【题型】解答题　【知识点】立体几何　【难度】easy
如图，在棱长为 1 的正方体 $ABCD - A_1B_1C_1D_1$ 中，$E, F$ 及 $G$ 分别为棱$BB_1, DD_1$ 和 $CC_1$ 的中点．

(1)求证：$C_1F // $ 平面 $DEG$；\\
(2)若 $M$ 为棱 $CD$ 的中点，求证：$D_1M \perp$ 平面 $DEG$．\\
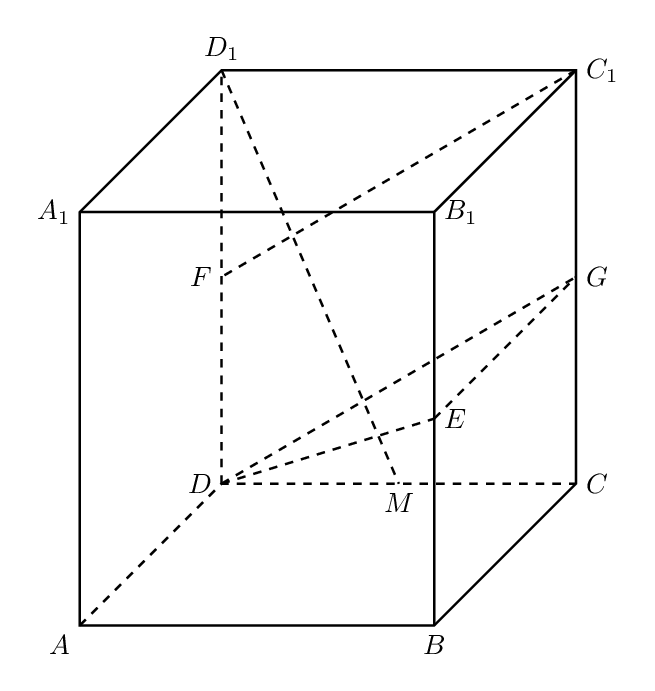
【解答】
【答案】(1)证明见解析；\\
(2)证明见解析．
【知识点】证明线面平行、证明线面垂直、线面垂直证明线线垂直

【分析】（1）利用中位线定理与线面平行的判定定理即可得证；\\
（2）利用线面垂直的性质与判定定理即可得解．

【详解】（1）在正方体 $ABCD - A_1B_1C_1D_1$ 中，$E, F, G$ 分别为棱 $BB_1, DD_1$ 和 $CC_1$ 的中点，\\
$DF // C_1G$，且 $DF = C_1G$，则四边形 $DGC_1F$ 是平行四边形，$C_1F // DG$，\\
而 $DG \subset$ 平面 $DEG, C_1F \not\subset$ 平面 $DEG$，所以 $C_1F // $ 平面 $DEG$．\\
（2）在正方体 $ABCD - A_1B_1C_1D_1$ 中，$BC \perp$ 平面 $CDD_1C_1$，$D_1M \subset$ 面 $CDD_1C_1$，则 $BC \perp D_1M$，\\
由 $E, G$ 是正方形 $BCC_1B_1$ 边 $BB_1, CC_1$ 的中点，得 $BC // EG$，则 $D_1M \perp EG$，\\
$M$ 为棱 $CD$ 的中点，在正方形 $CDD_1C_1$ 中，$\tan \angle DD_1M = \frac{DM}{DD_1} = \frac{1}{2} = \frac{CG}{CD} = \tan \angle CDG$，\\
则 $\angle DD_1M = \angle CDG$，即 $\angle D_1MD + \angle CDG = \angle D_1MD + \angle DD_1M = \frac{\pi}{2}$，则 $D_1M \perp DG$，\\
又 $EG \cap DG = G, EG, DG \subset$ 平面 $DEG$，所以 $D_1M \perp$ 平面 $DEG$．